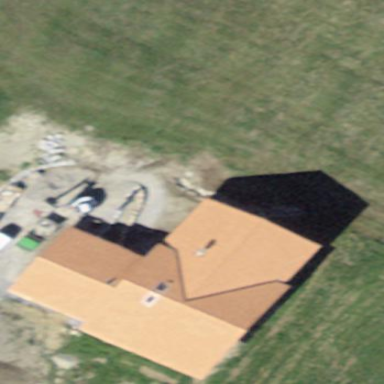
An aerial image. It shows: Farm building.